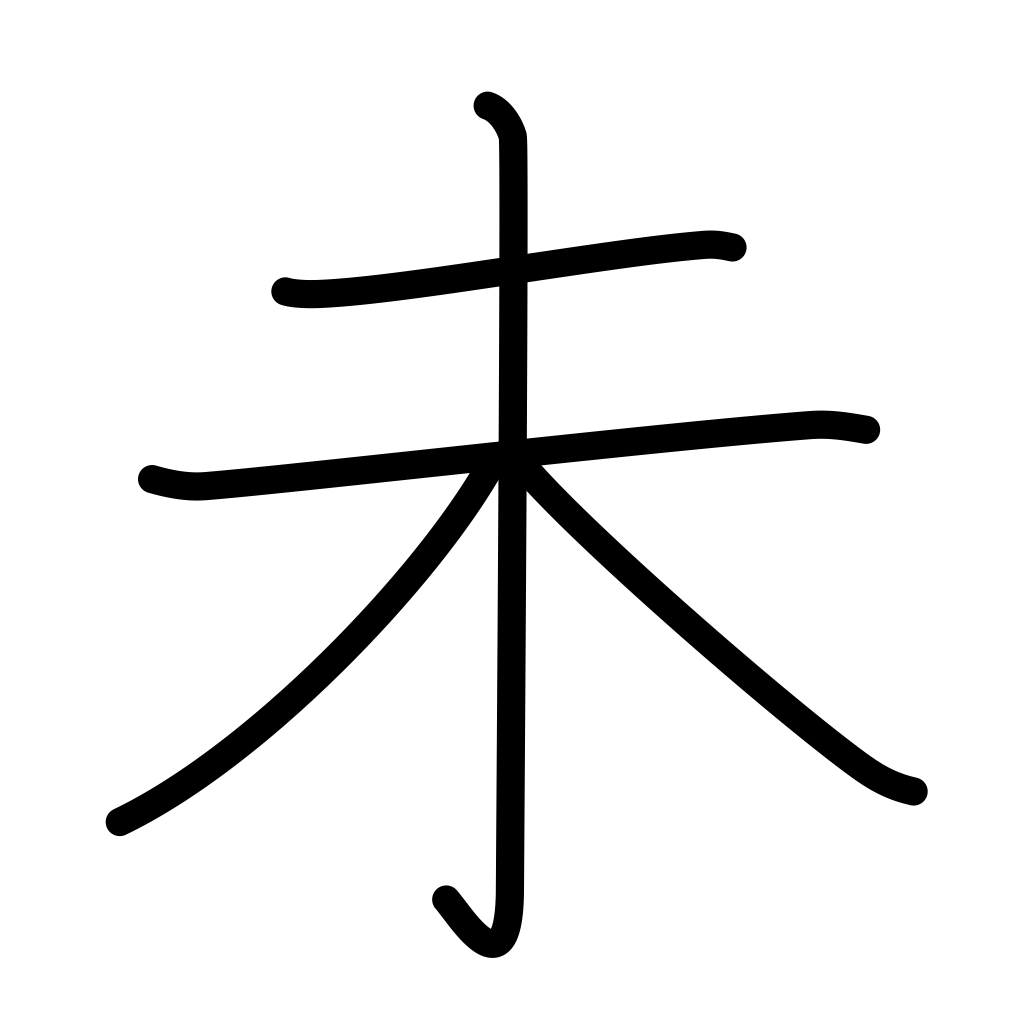
Meaning: un-, not yet, hitherto, still, even now, sign of the ram, 1-3PM, eighth sign of Chinese zodiac